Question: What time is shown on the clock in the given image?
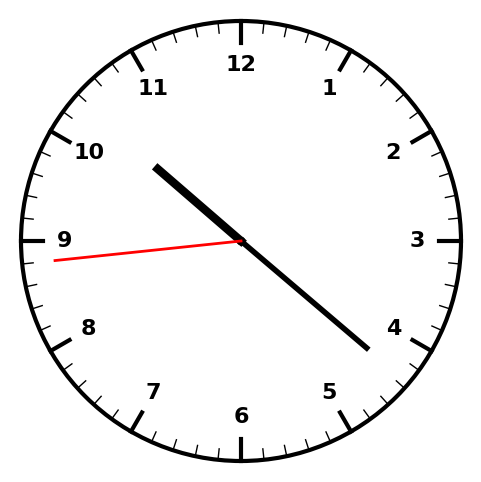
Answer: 10:21:44